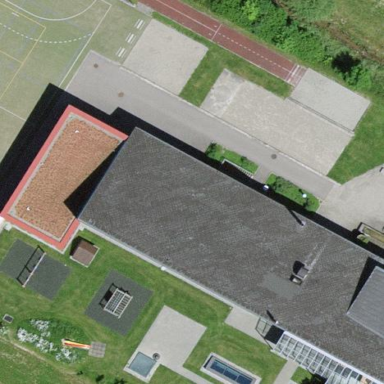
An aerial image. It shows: Building dedicated to sports.